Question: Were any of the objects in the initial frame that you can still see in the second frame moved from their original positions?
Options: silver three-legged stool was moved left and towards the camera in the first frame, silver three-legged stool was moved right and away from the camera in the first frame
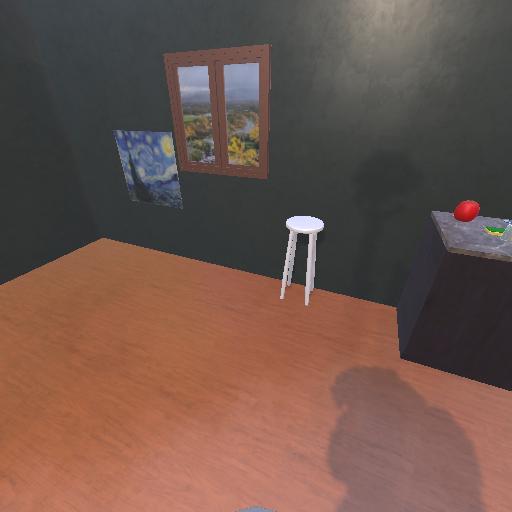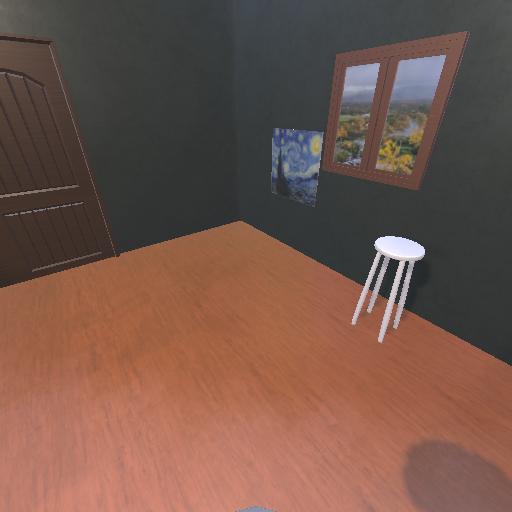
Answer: silver three-legged stool was moved left and towards the camera in the first frame